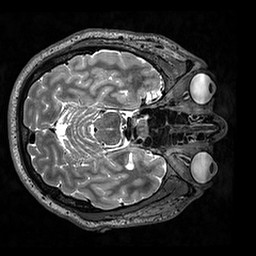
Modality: T2w
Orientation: axial
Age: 42
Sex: male
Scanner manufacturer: siemens
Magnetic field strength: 3 T
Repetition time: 3.2 s
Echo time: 0.564 s